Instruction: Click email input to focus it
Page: traveler
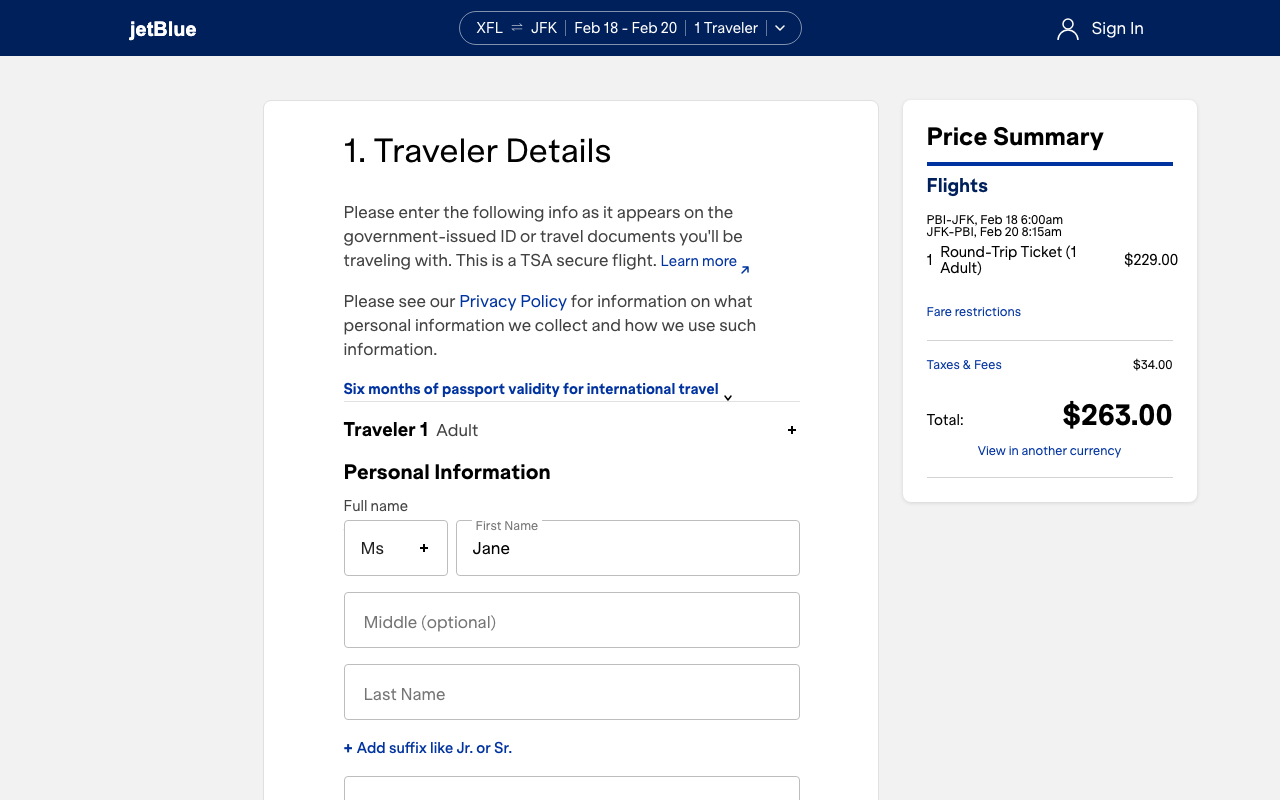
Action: click